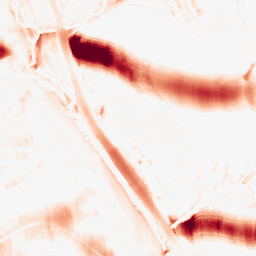
Category: morphological
Decomposition family: morphological_ellipse
Decomposition parameters: operation: opening
width: 50
height: 20
Upsampling method: lanczos
Upsampling parameters: scale: 2
Upsampling scale: 2